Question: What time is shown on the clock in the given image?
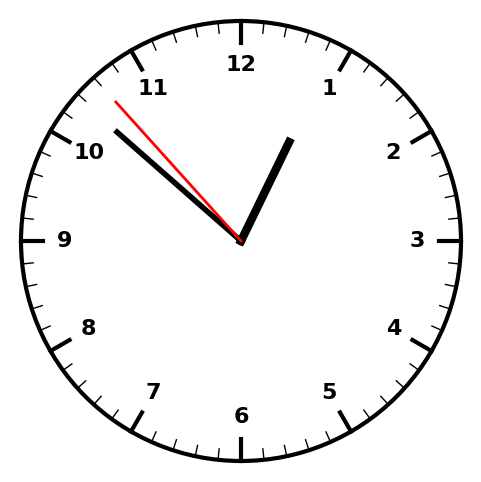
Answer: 12:51:53